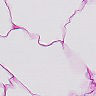
Metastatic tissue present: no